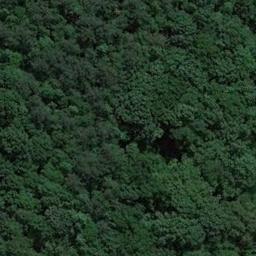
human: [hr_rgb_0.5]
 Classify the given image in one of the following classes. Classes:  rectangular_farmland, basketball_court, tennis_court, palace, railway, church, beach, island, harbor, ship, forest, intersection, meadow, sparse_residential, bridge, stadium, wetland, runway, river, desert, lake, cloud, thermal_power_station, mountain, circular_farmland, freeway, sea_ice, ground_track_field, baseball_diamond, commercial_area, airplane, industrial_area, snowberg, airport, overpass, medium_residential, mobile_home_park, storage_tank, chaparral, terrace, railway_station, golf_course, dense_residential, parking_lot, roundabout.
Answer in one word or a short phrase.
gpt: forest